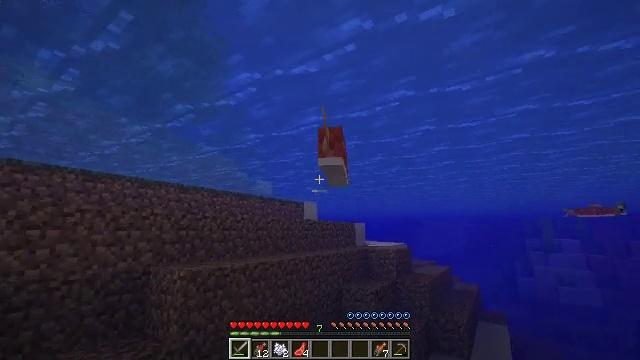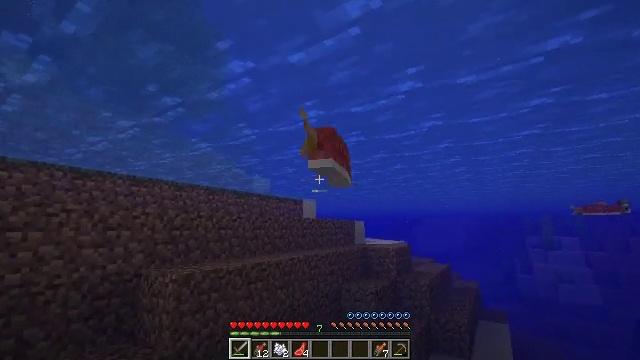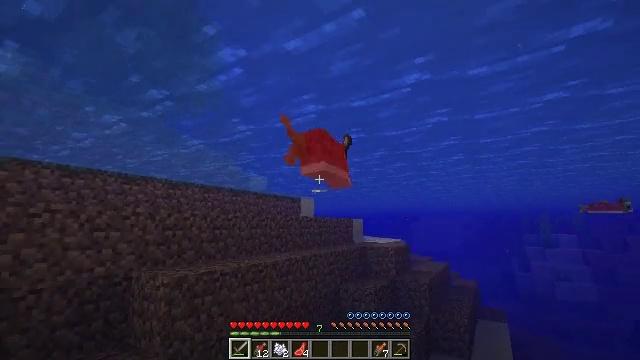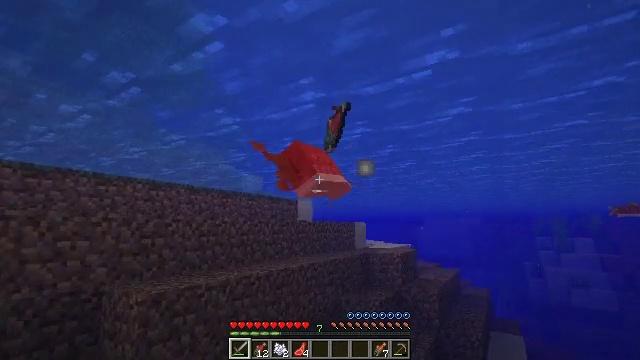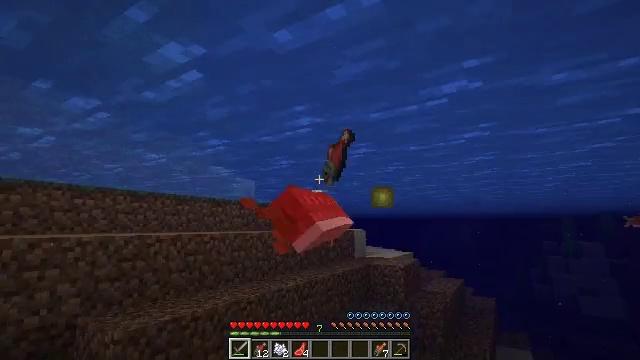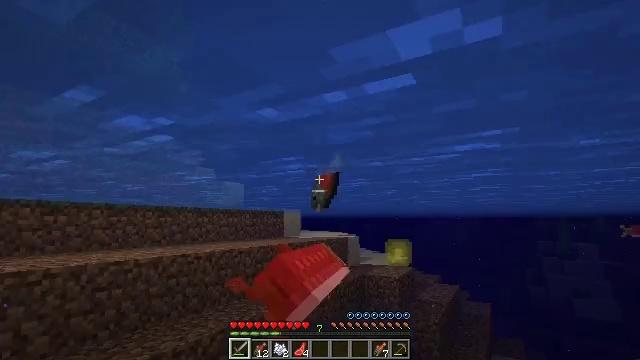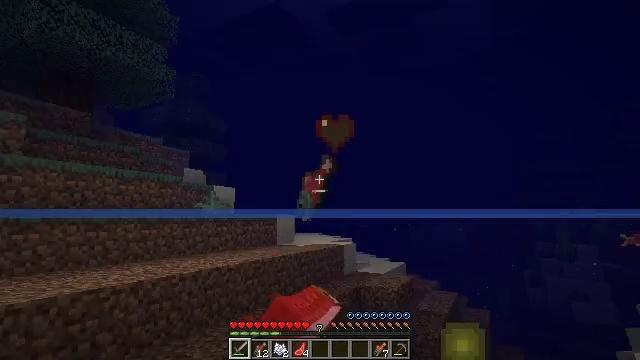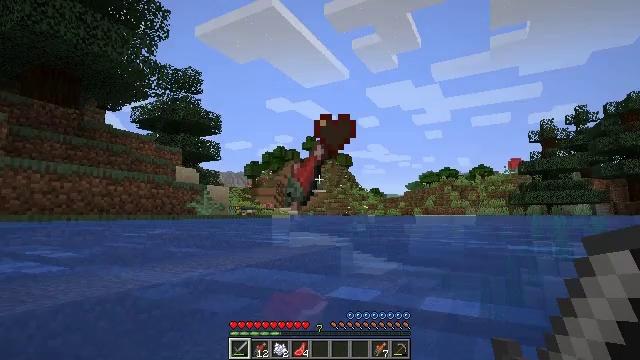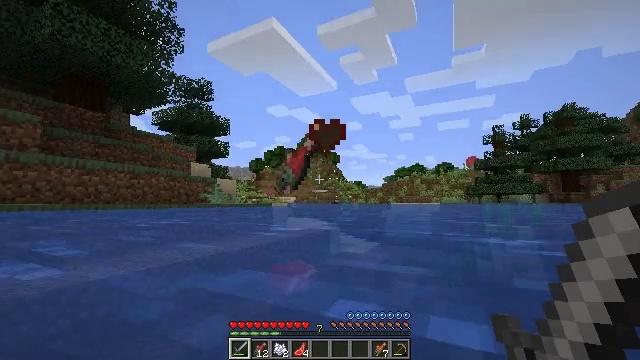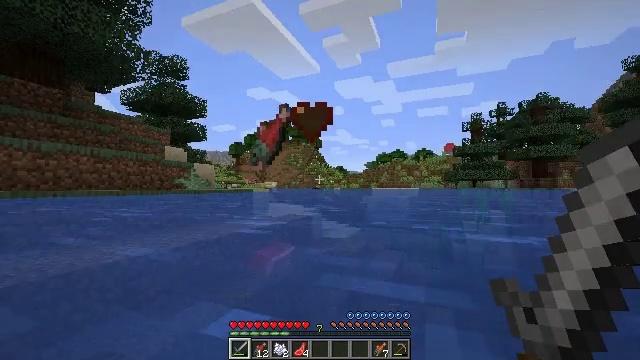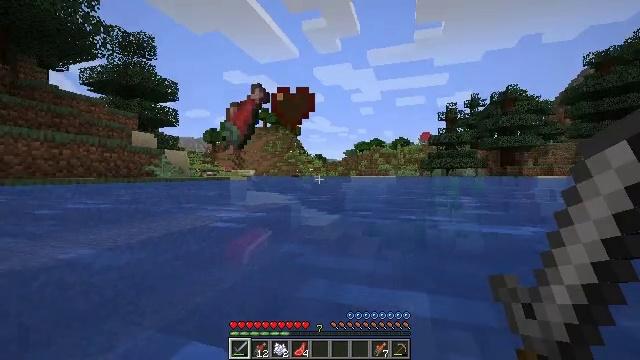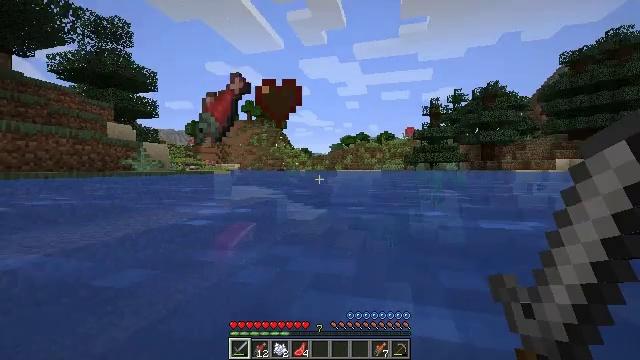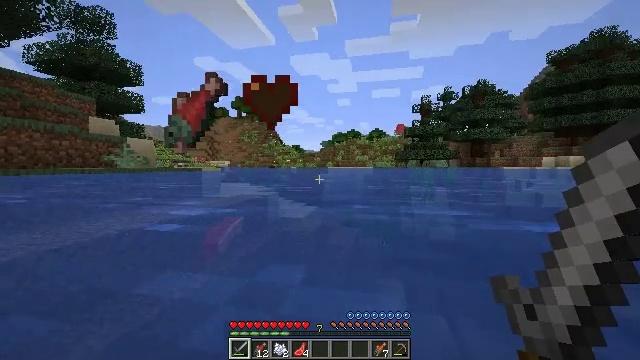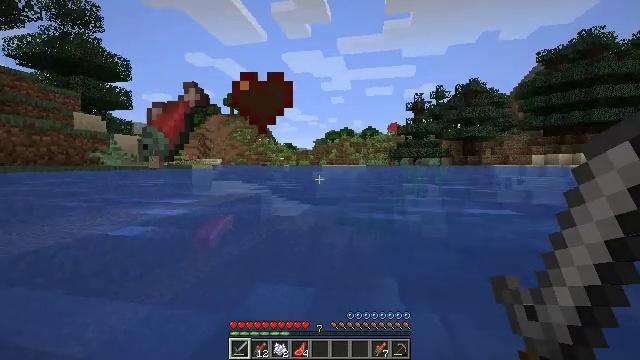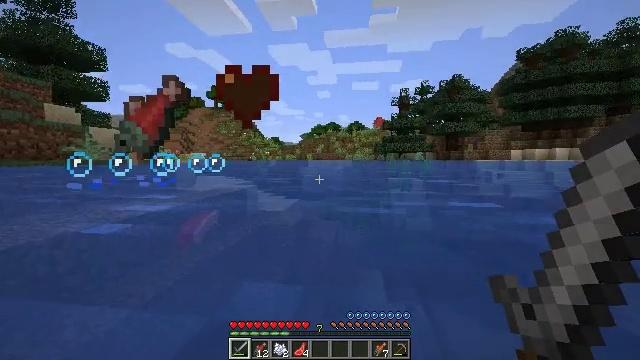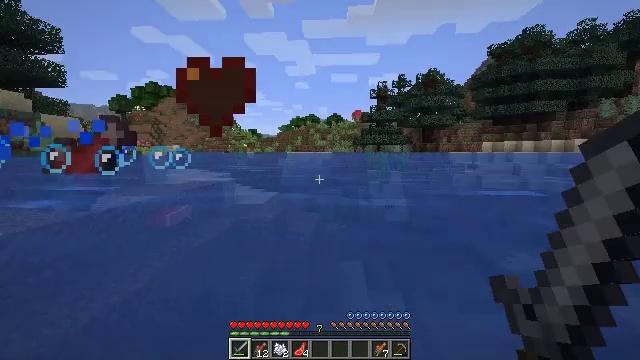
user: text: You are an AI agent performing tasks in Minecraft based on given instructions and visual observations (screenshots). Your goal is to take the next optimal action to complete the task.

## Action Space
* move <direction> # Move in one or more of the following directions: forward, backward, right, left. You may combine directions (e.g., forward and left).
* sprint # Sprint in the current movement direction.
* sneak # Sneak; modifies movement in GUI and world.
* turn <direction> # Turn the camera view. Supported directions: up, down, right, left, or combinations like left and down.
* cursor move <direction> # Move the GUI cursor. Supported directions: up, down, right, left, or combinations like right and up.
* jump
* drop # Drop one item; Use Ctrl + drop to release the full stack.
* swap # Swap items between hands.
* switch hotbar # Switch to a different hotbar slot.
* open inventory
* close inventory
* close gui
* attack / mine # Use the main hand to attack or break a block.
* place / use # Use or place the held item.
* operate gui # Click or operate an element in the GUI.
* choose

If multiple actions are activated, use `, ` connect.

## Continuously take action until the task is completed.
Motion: motion action
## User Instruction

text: Kill the salmon.
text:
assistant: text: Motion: move forward
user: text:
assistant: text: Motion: move forward
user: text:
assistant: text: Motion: move forward
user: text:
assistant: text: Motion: move forward
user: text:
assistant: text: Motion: move forward, turn right and down
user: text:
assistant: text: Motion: move forward, turn right
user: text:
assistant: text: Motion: move forward
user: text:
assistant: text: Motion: move forward, turn right and down
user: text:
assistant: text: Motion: move forward, turn right and down
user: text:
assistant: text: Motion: move forward, turn right and down
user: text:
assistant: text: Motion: move forward, turn right and down
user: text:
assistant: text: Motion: move forward, turn right
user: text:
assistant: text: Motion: move forward, turn right
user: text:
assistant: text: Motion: move forward, turn right and down
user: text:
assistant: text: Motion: move forward, turn right and down
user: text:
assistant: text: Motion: move forward, turn right and down
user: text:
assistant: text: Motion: move forward, turn right and down
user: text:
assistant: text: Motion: move forward, turn right
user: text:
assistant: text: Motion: move forward
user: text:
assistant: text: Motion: move forward
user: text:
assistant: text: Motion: move forward
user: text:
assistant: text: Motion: move forward, turn right
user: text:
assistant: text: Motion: move forward, turn right
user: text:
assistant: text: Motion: move forward
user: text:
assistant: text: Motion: move forward
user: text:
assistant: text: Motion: move forward
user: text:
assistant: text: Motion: move forward
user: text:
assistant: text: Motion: move forward
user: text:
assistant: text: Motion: move forward
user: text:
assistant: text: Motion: move forward, sprint, turn right and up